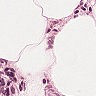
Metastatic tissue present: no